Field crop: tomato
Growth stage: 1
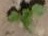
Species: solanum